Question: The '.getDrawable()' didn't Work with Me and I don't know why I tried many ways with no result like <URL>
The app running with no errors but '.getDrawable()' didn't Work. It's crossed out. I tried to use 'getDrawable(id, Theme theme)'. I replace 'Null' in Theme Place in didn't work too .

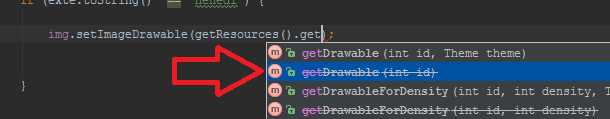
Answer: Try something like this:
'''
if (Build.VERSION.SDK_INT >= Build.VERSION_CODES.LOLLIPOP) {
img.setImageDrawable(getResources().getDrawable(R.drawable.henedi, this.getTheme()));
} else {
img.setImageDrawable(getResources().getDrawable(R.drawable.henedi));
}
}
'''